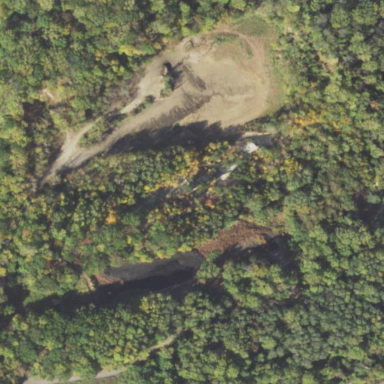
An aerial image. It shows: Quarry area.